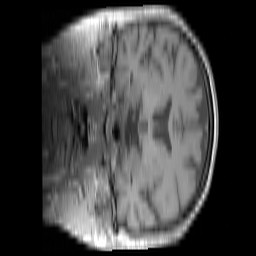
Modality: T1w
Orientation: coronal
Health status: ill
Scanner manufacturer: siemens
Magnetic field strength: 3 T
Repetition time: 0.44 s
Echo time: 0.00266 s